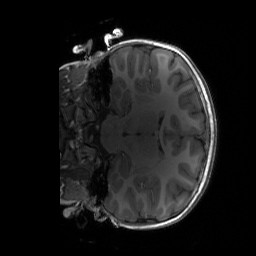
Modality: T1w
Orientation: coronal
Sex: female
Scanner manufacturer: siemens
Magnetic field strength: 3 T
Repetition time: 1.9 s
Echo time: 0.00243 s